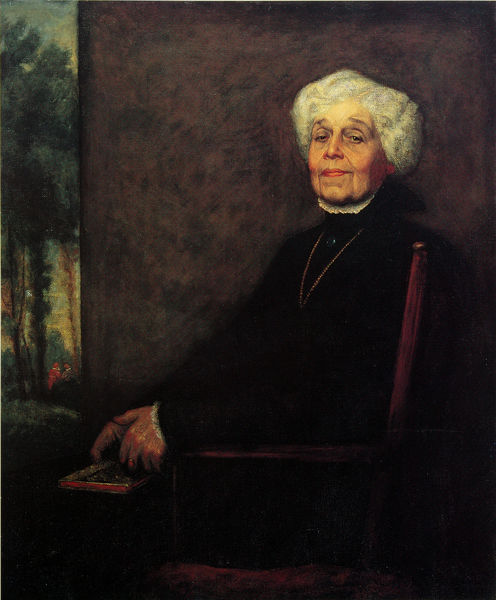
Titel: Bildnis der Dichterin Ricarda Huch
Künstler: Herman Frobenius
Standort: München
Institution: Städtische Galerie im Lenbachhaus
Schlagwörter: baum, blau, dunkel, gemälde, hand, schatten, weiß, bäume, grün, landschaft, menschen, sitzen, braun, fenster, finger, frau, frisur, grau, haar, holz, kleid, mund, männer, nacht, nase, ohr, ohrring, profil, schmuck, schwarz, stuhl, zimmer, ölbild, ausblick, blick, dame, park, rot, weg, alt, wand, alte, augen, gesicht, kragen, bild, bildnis, halskrause, hände, portrait, porträt, öl, natur, haare, halbfigur, sessel, sitzend, adel, paar, augenbrauen, kinn, lippe, lippen, locken, ohren, rouge, wald, garten, lächeln, wangen, armlehne, ecke, düster, lehne, backen, kette, mauer, amerika, ölgemälde, erhaben, tafel, sitzt, stuhllehne, wange, kniestück, klimt, ring, halskette, ohrläppchen, spiel, stolz, buch, durchblick, lehnstuhl, glaube, brett, brille, manschetten, krause, arrogant, putz, halbprofil, natu, backe, edelstein, schwarze robe, schaukelstuhl, altmeisterlich, greisin, oma, weise, großmutter, kledi, graue haare, stuhtl, selbstdarstellung, collier, hochgeschlossen, hauseck, herablassend, hochmut, lhne, neureich, weisheit, weiße haare, lipen, hochmütig, figuen, spöttisch, hintergrundszene, schwarz kette, altoma